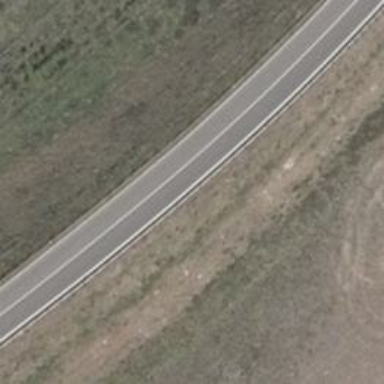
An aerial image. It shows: Unclassified road with asphalt surface and embankment.